Aerial crown-view tile of a tropical tree (Barro Colorado Island, Panama), acquired 20250512:
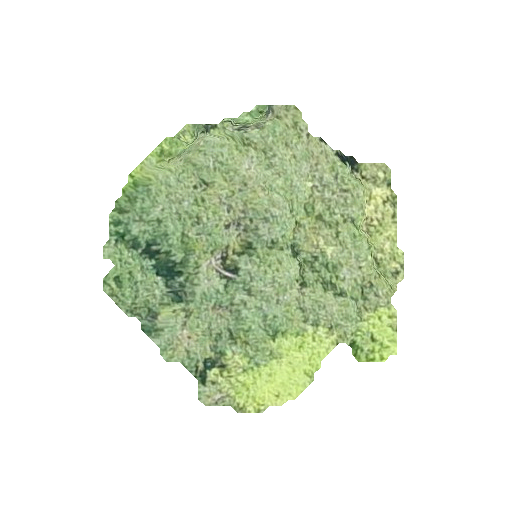
Species: Chrysophyllum cainito
GBIF accepted scientific name: Chrysophyllum cainito
Crown area: 96.18 m²